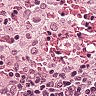
Metastatic tissue present: no